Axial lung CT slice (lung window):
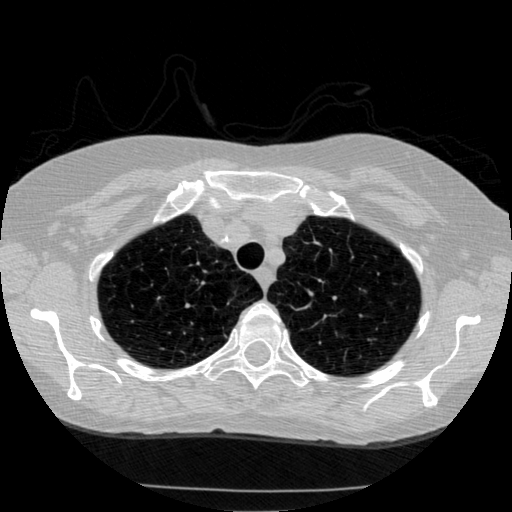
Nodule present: no